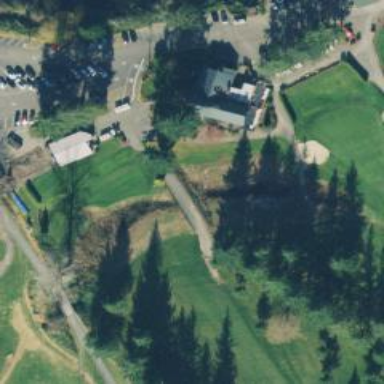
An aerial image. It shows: Path for both road and golf.